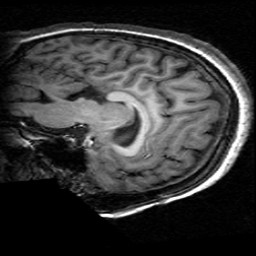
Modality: T1w
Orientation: sagittal
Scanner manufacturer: ge
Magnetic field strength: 3 T
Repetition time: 0.00904 s
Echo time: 0.00184 s